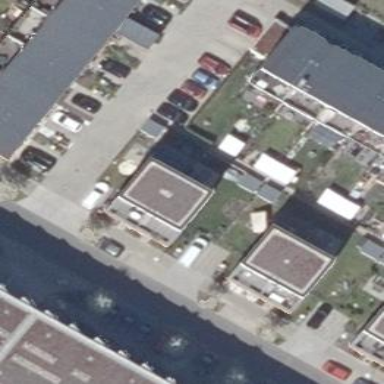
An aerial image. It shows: Semidetached house with flat roof.